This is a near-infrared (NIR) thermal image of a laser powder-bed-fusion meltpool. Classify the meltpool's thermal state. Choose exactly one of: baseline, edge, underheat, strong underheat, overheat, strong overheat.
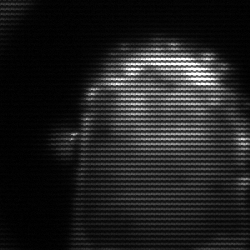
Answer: strong underheat